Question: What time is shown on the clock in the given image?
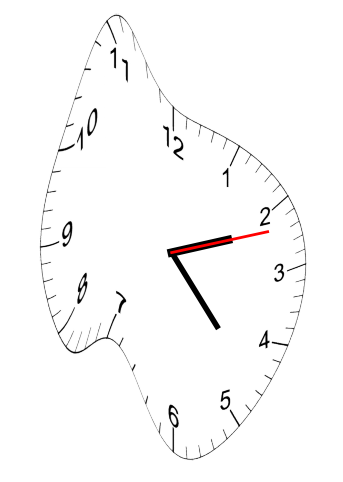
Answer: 02:23:12